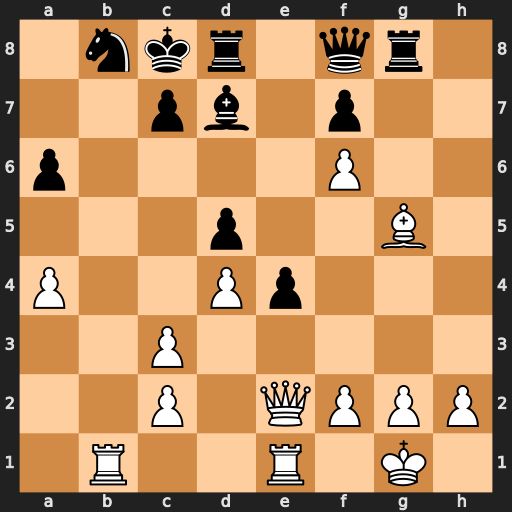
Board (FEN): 1nkr1qr1/2pb1p2/p4P2/3p2B1/P2Pp3/2P5/2P1QPPP/1R2R1K1
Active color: w
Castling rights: -
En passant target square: -
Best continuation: Rxb8+ Kxb8 Qxa6 Qb4 cxb4